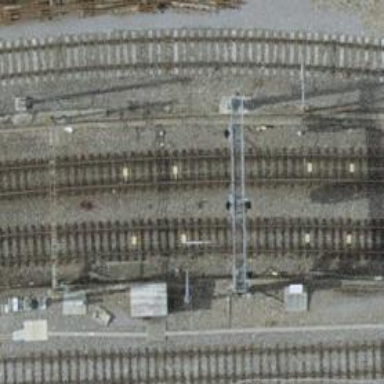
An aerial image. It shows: Railway signal.